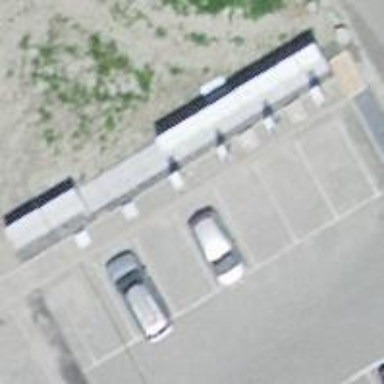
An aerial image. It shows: Charging station.